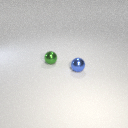
small blue metal sphere in front of small green metal sphere